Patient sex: M
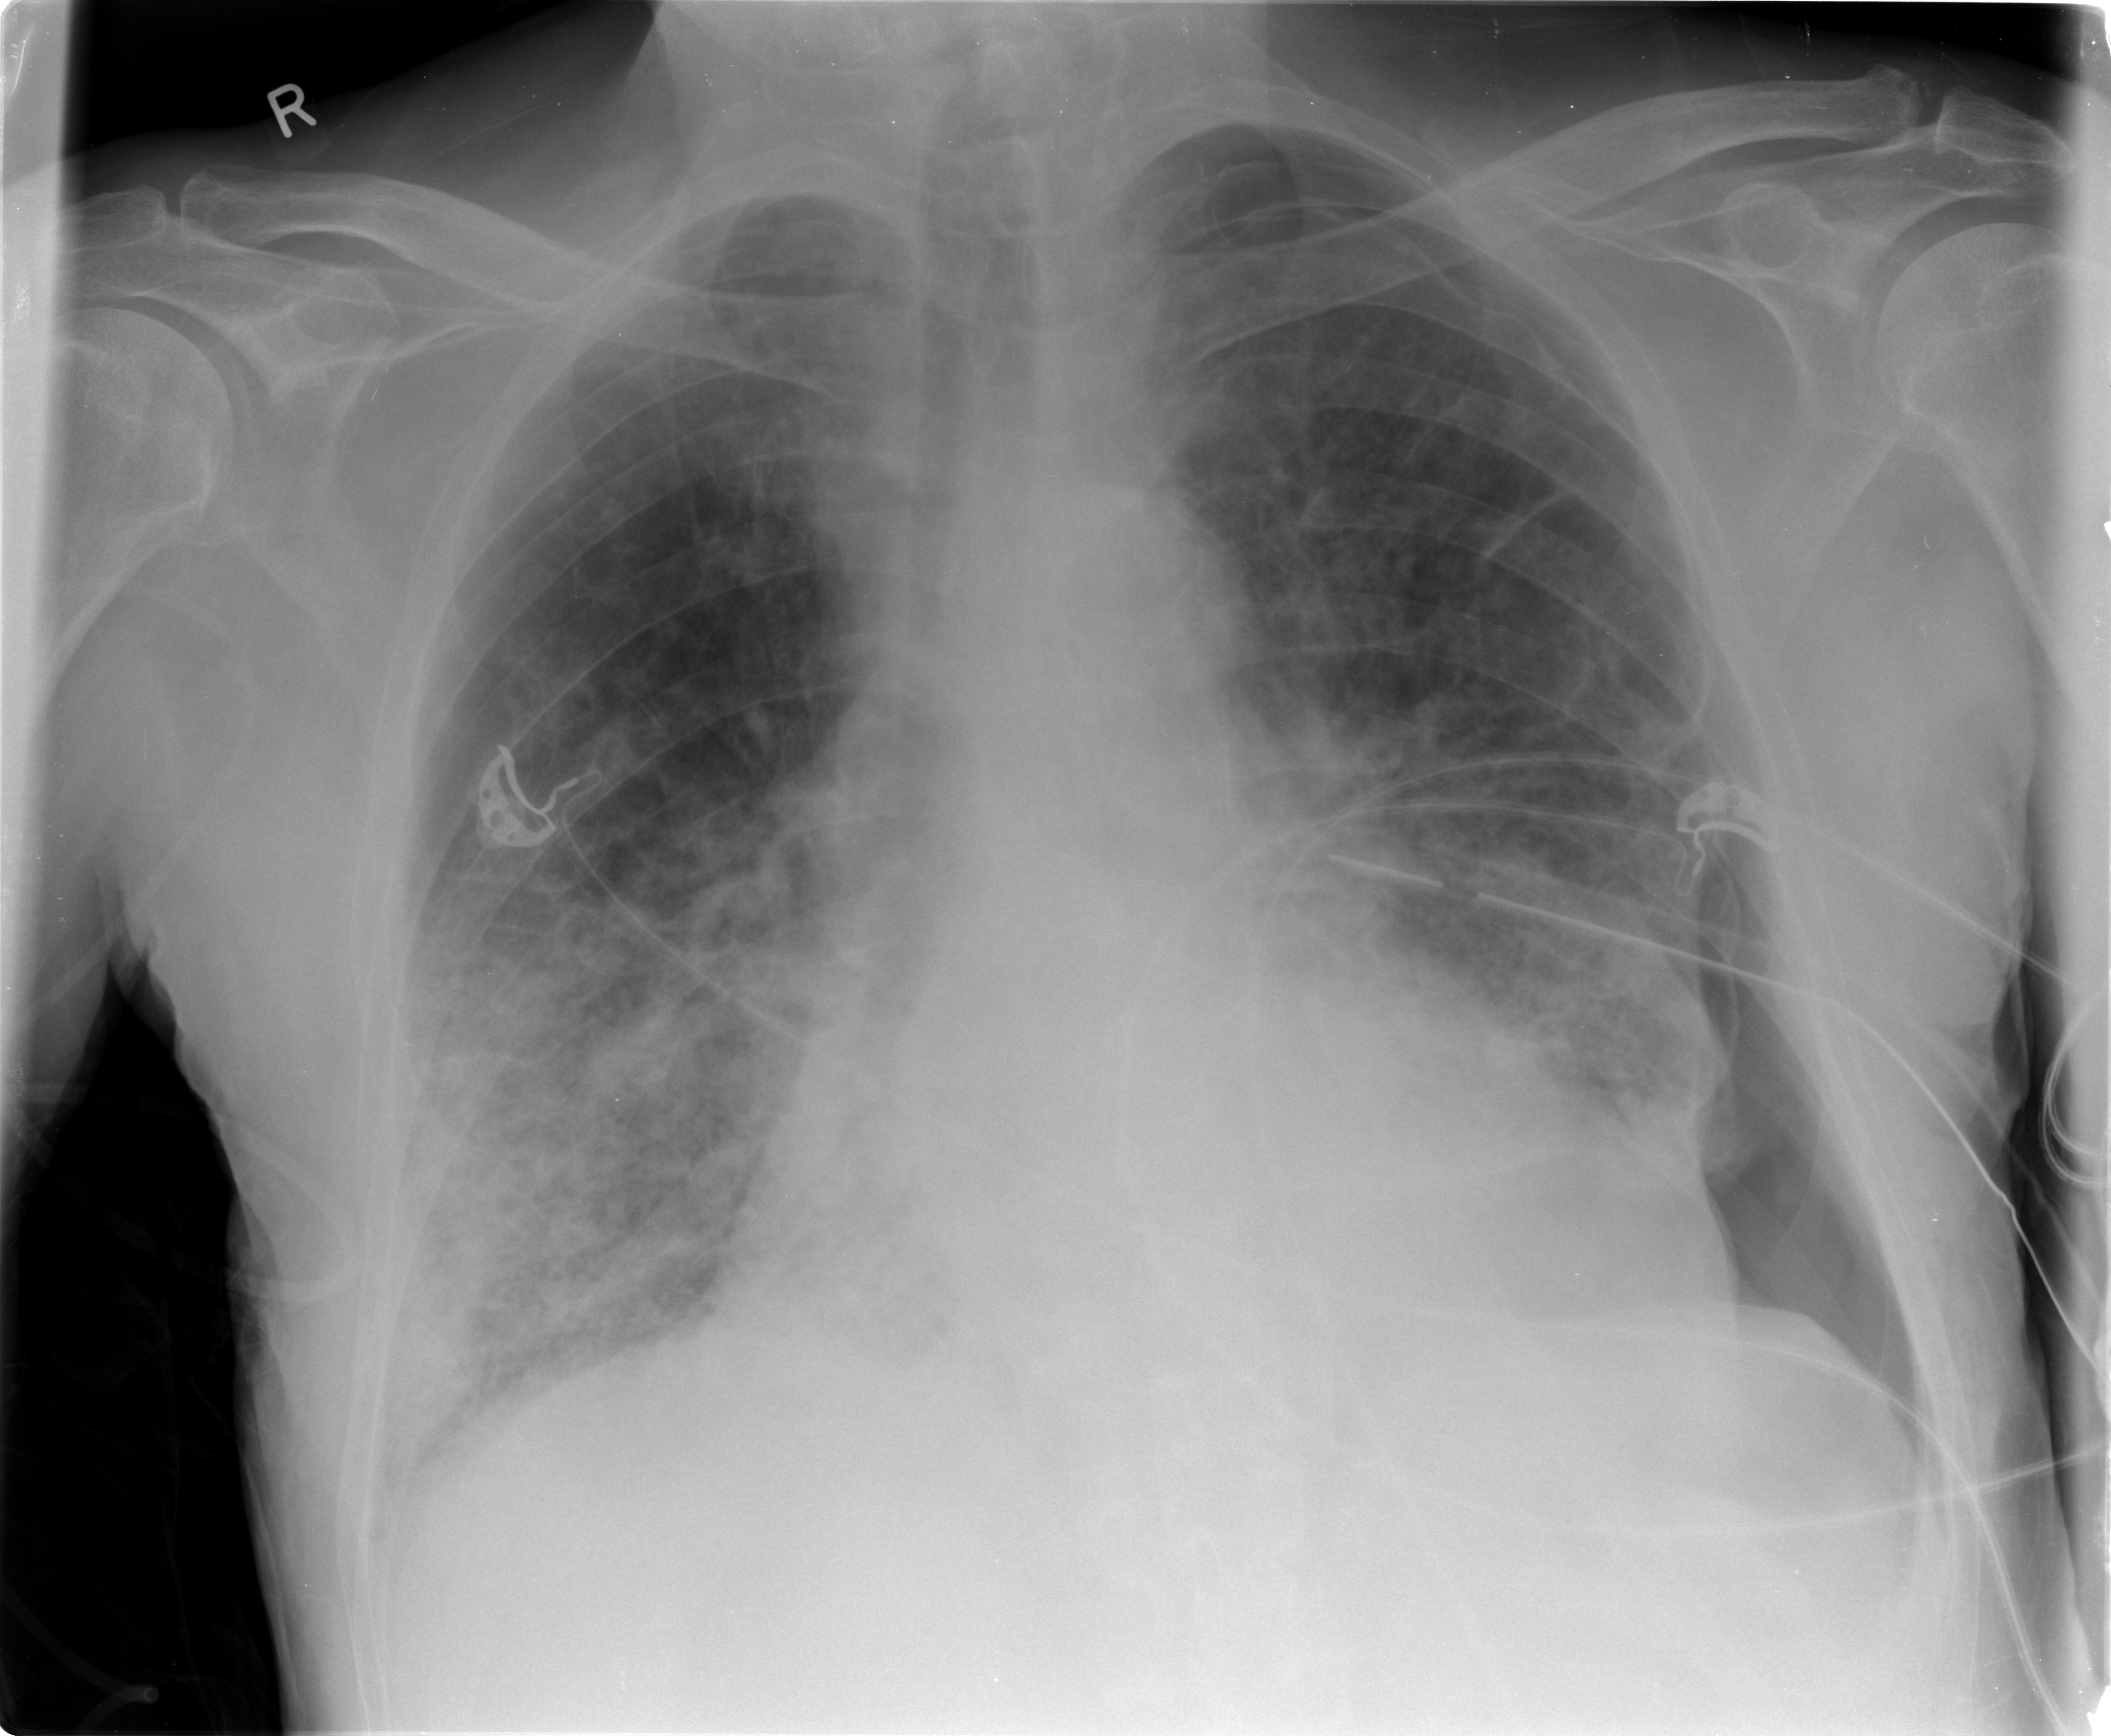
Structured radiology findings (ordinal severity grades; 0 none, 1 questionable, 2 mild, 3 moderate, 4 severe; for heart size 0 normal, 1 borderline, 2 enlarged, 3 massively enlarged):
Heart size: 2
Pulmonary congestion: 2
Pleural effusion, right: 0
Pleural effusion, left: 0
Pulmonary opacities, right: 1
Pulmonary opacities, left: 1
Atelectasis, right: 2
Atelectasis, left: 2